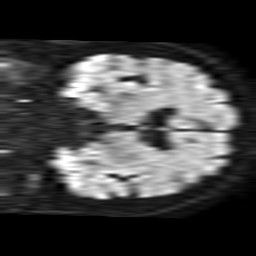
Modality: TRACE
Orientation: coronal
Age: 74
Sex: male
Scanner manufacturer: philips
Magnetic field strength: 1.5 T
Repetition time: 3.403 s
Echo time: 0.06922 s